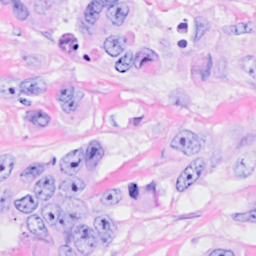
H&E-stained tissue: Breast